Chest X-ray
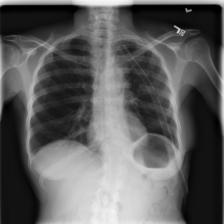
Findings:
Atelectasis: negative
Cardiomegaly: negative
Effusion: negative
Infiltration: negative
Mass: negative
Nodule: negative
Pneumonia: negative
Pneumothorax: negative
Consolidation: negative
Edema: negative
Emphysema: negative
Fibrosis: negative
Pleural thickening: negative
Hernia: negative